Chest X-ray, PA view. Patient: 32 years old, sex M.
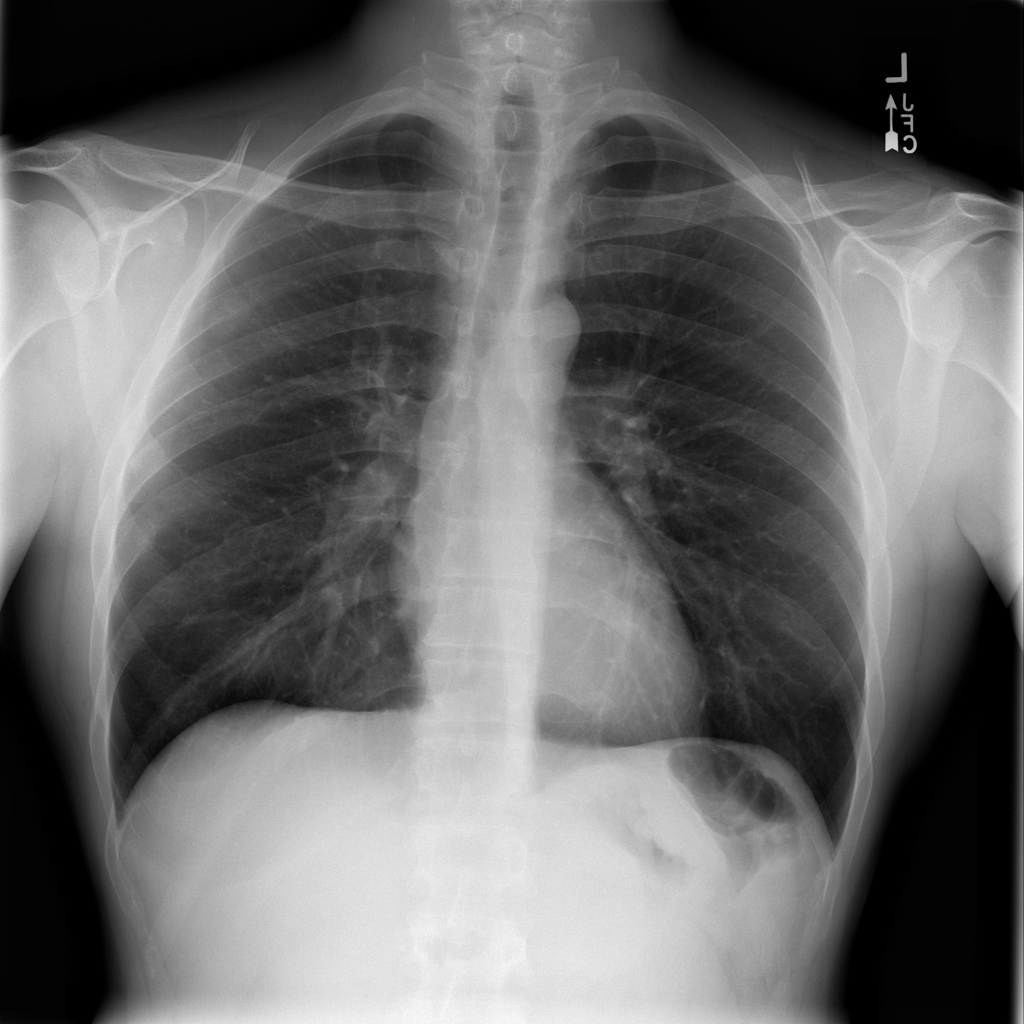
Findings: Nodule